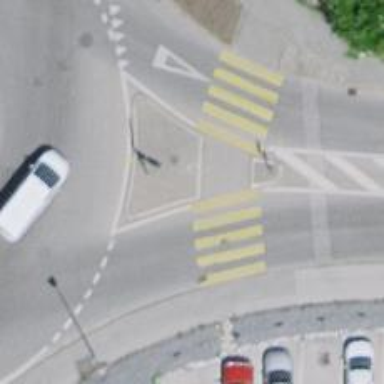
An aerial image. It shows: Uncontrolled zebra crossing with central island.